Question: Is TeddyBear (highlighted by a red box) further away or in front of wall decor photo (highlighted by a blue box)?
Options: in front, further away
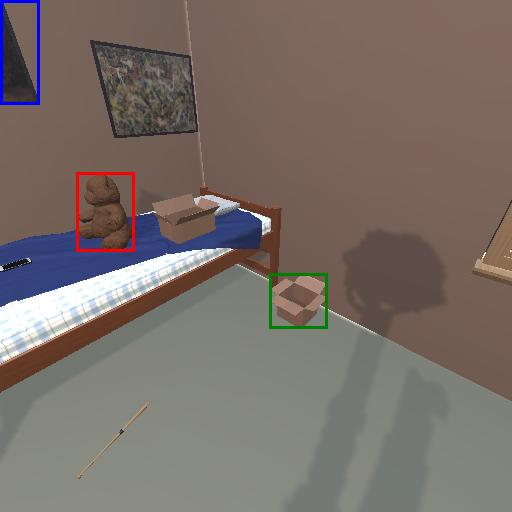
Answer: in front